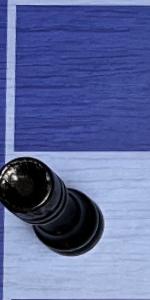
Label: Rook_Black